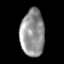
Tissue: skin
Cell type: Epithelial cells
Senescence score: 0.7376
Nuclear area (px): 1104
Mean DAPI intensity: 147.203